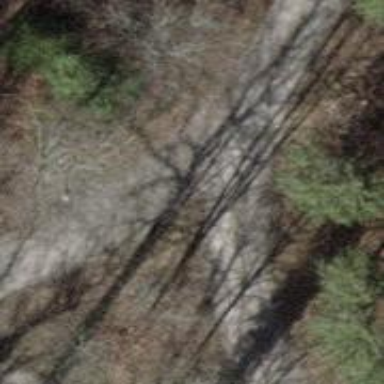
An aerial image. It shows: Compacted track with grade2 surface.